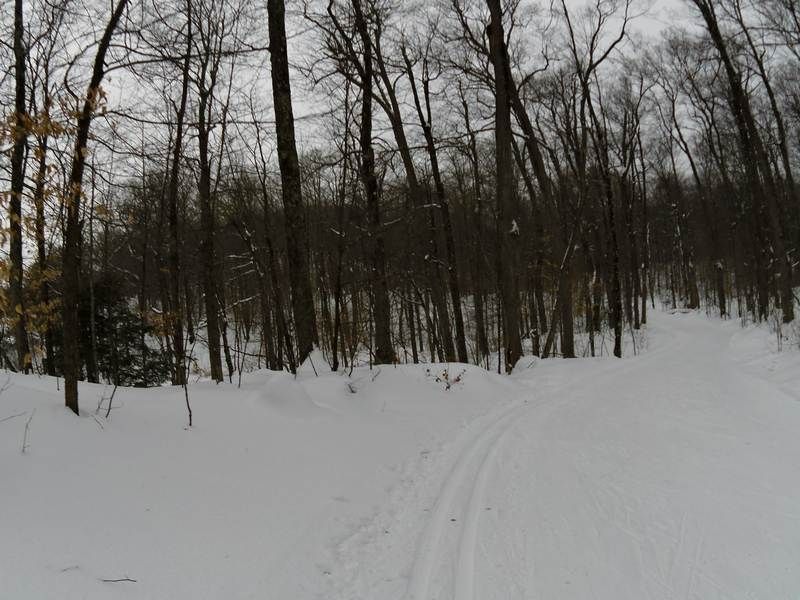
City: ottawa-gatineau